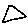
Label: triangle